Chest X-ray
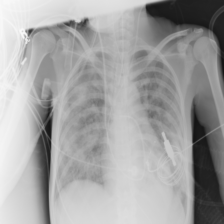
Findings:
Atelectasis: negative
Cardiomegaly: negative
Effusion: negative
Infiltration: negative
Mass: negative
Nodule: negative
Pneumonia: negative
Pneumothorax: negative
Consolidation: negative
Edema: negative
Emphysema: negative
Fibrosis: negative
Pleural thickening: negative
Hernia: negative